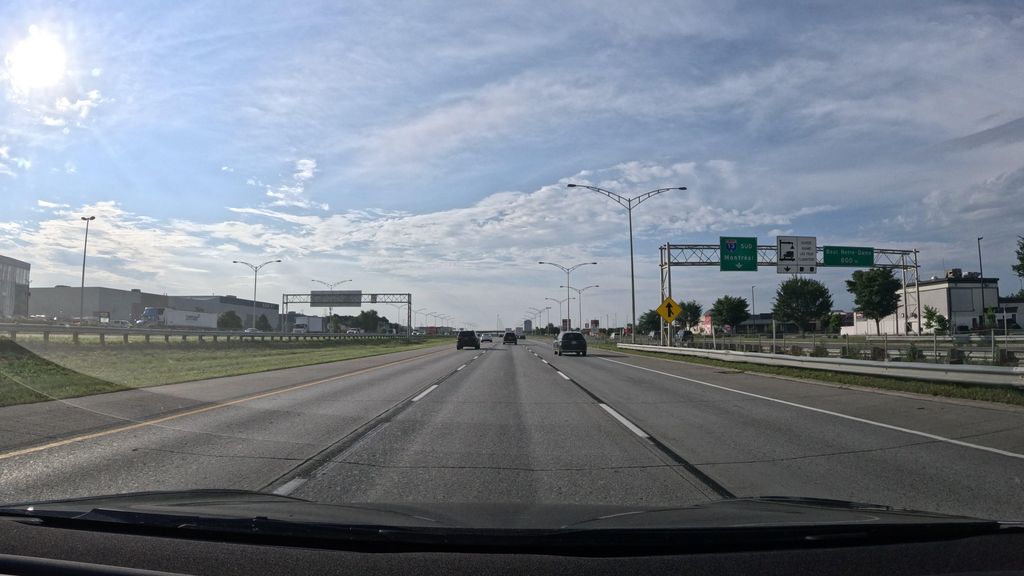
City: montreal